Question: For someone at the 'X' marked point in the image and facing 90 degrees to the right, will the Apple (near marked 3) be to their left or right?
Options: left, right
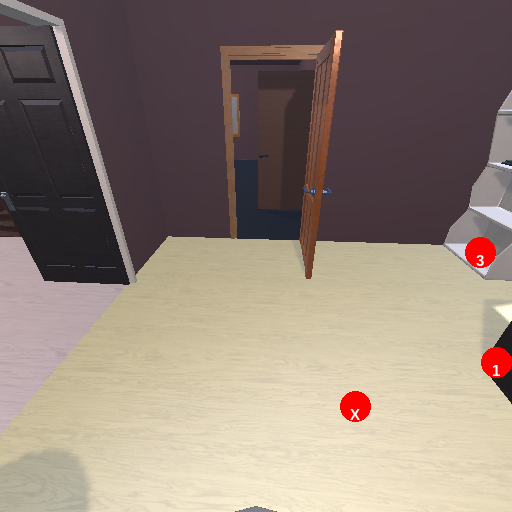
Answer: left